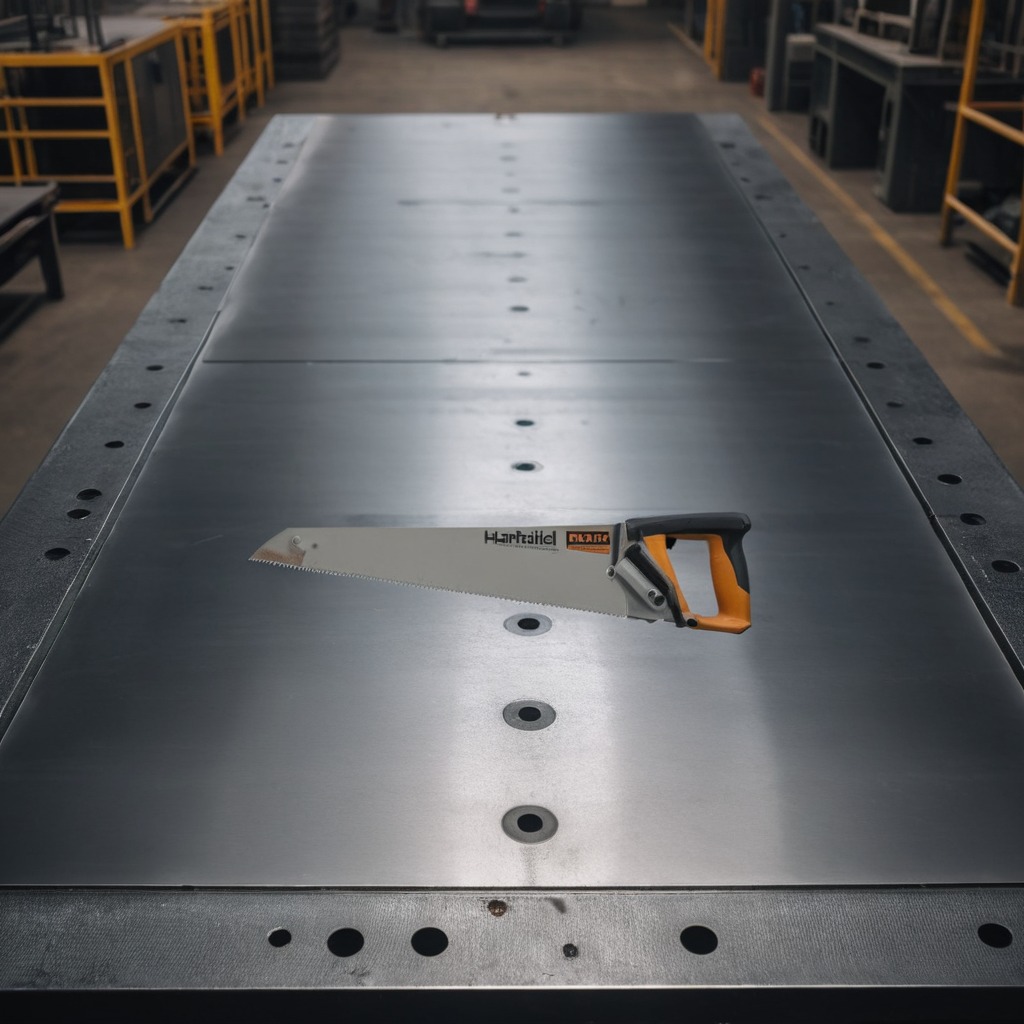
A handheld metal saw is lying on a cold steel table in a mining workshop.